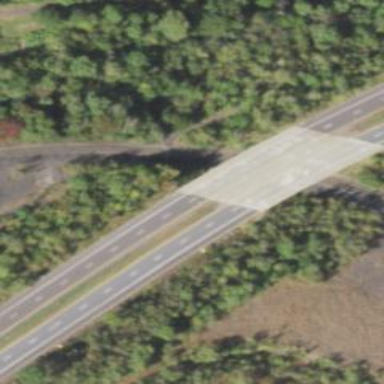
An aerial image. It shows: Bridge on trunk expressway.